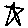
Label: star